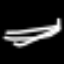
Label: line